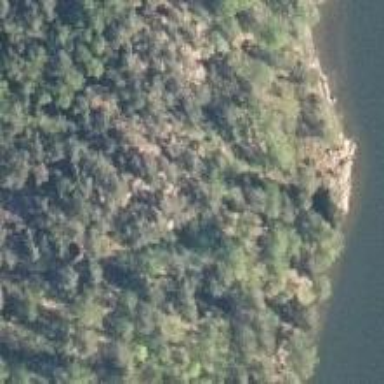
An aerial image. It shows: Cliff in nature.